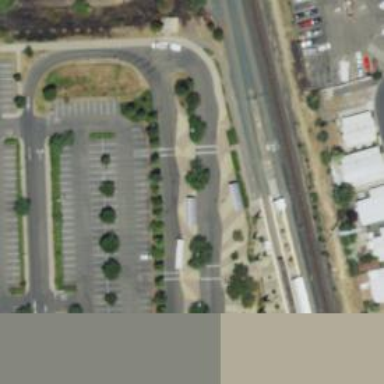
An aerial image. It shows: Busway road.